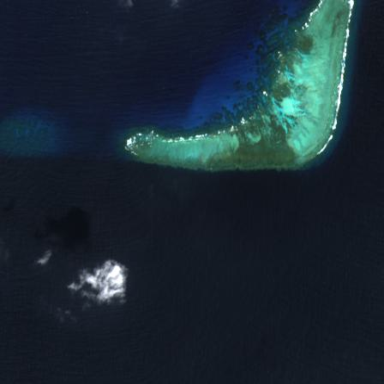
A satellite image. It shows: Beautiful reef in its natural habitat.